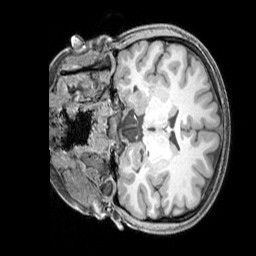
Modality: T1w
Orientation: coronal
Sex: female
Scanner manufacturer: siemens
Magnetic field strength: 3 T
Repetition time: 2.3 s
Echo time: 0.00226 s